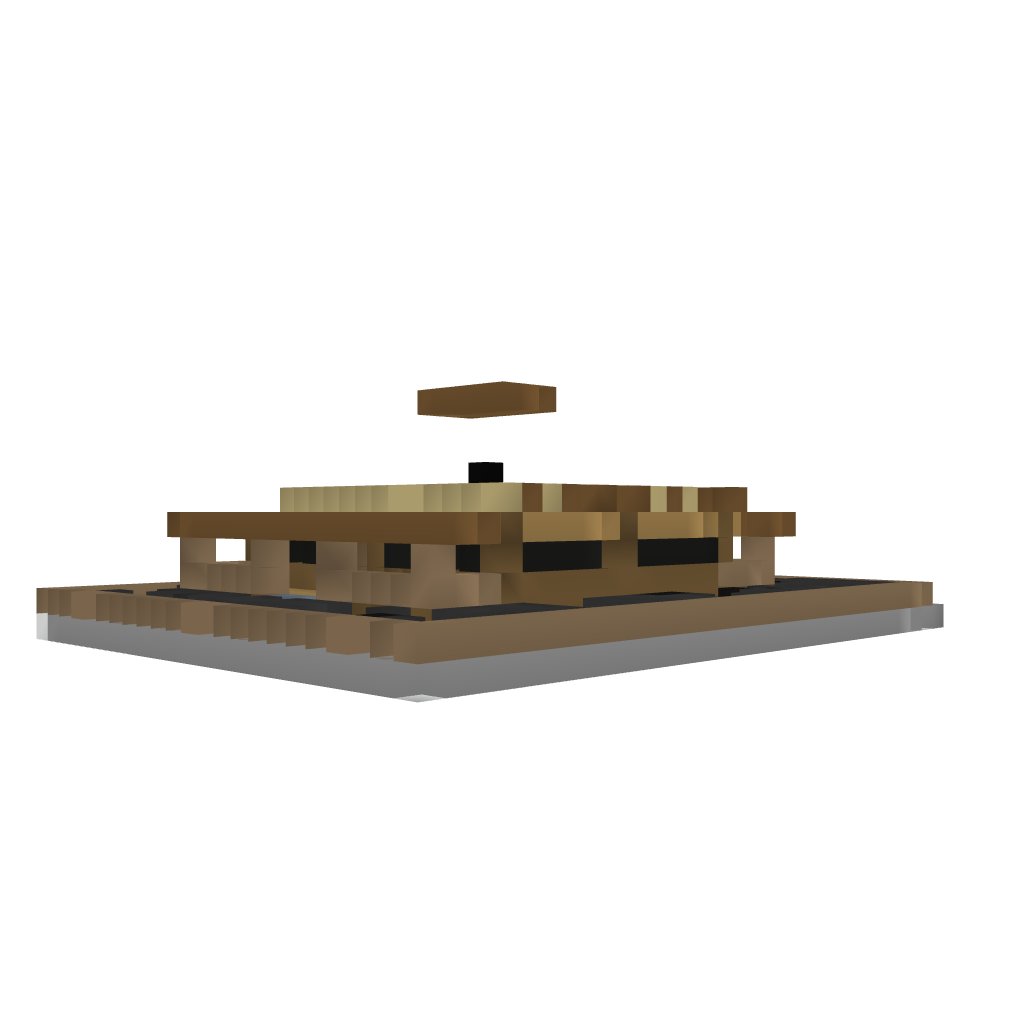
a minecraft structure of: Cottage